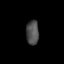
Tissue: lung
Cell type: Epithelial cells
Senescence score: 0.2332
Nuclear area (px): 302
Mean DAPI intensity: 78.238